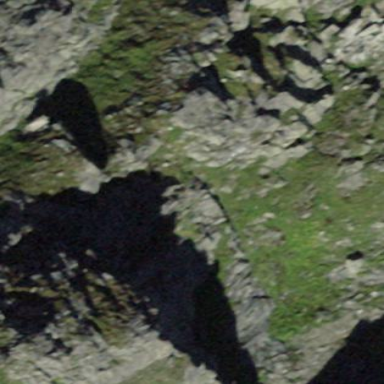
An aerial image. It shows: Landscape of bare rock.